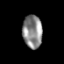
Tissue: prostate
Cell type: Epithelial cells
Senescence score: 0.2964
Nuclear area (px): 631
Mean DAPI intensity: 139.195